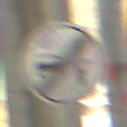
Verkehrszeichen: EndeVerbotUeberholenEinspurigeFahrzeuge
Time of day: MorningAfternoon
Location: Roofed (Suburban)
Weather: PartlyCloudy
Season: Winter
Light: Natural